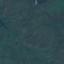
Land use / land cover class: Pasture